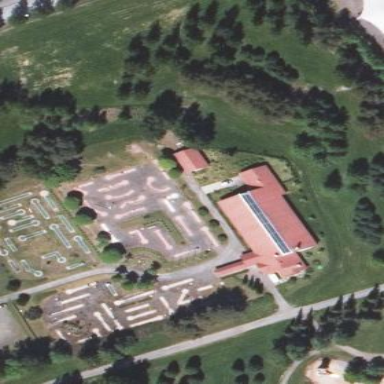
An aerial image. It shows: Miniature golf leisure land.